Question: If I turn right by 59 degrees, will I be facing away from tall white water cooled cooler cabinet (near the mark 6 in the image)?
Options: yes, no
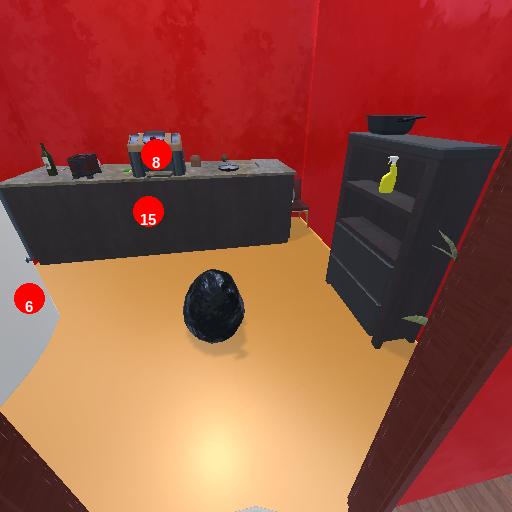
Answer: yes